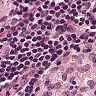
Metastatic tissue present: no